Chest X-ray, AP view. Patient: 40 years old, sex F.
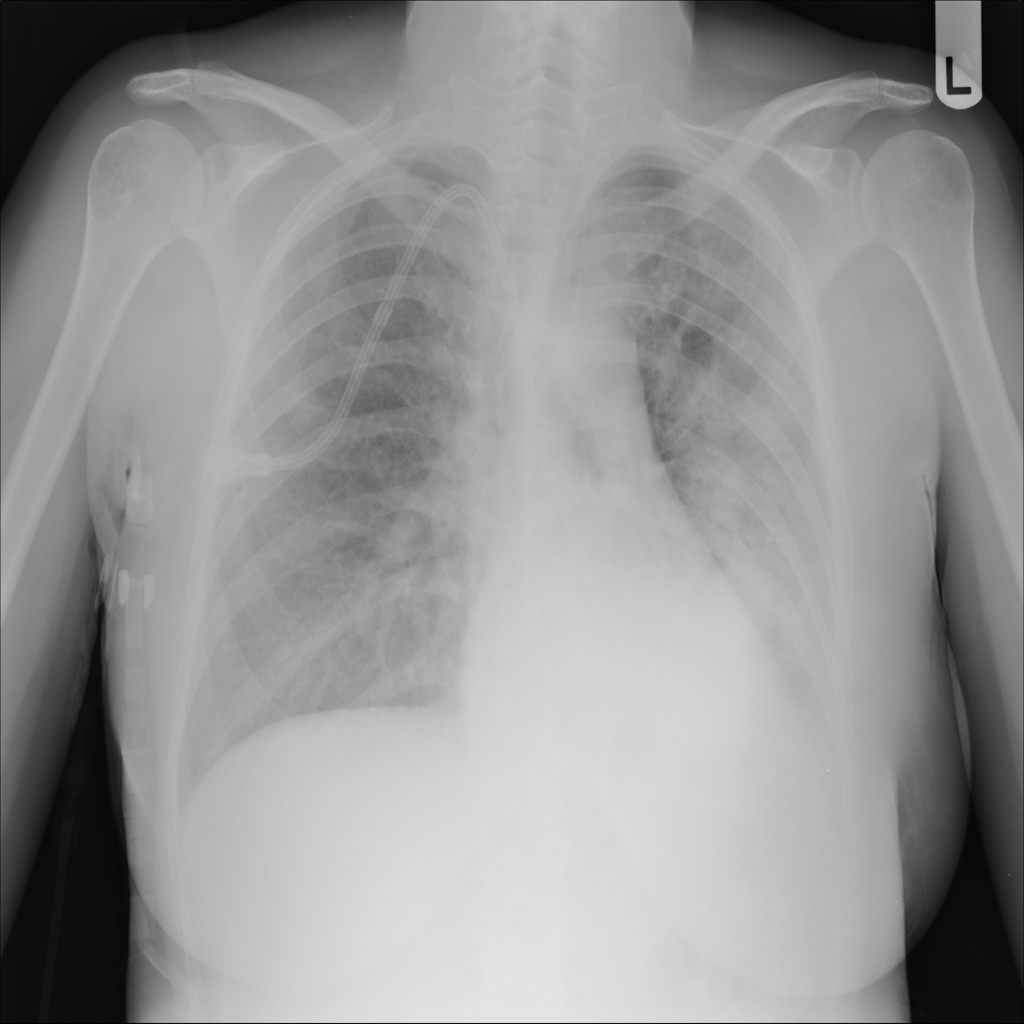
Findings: Atelectasis, Effusion, Infiltration, Mass